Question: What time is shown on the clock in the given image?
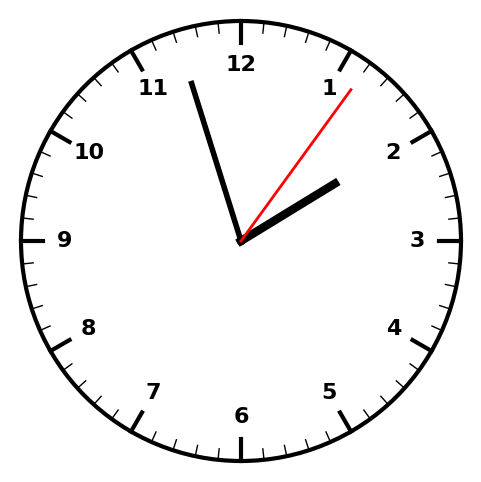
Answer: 01:57:06